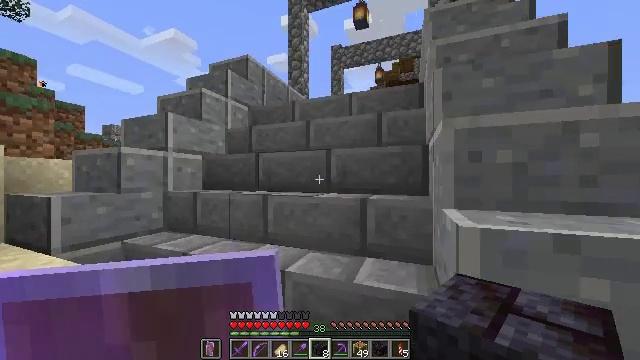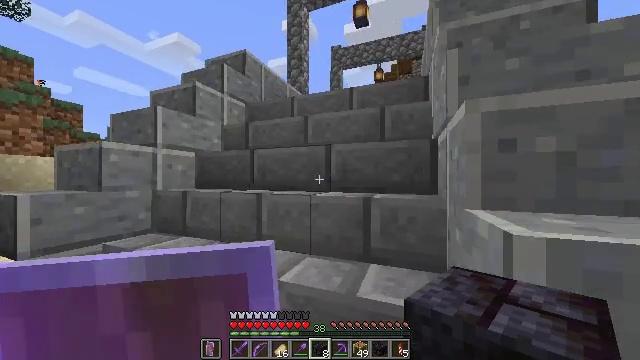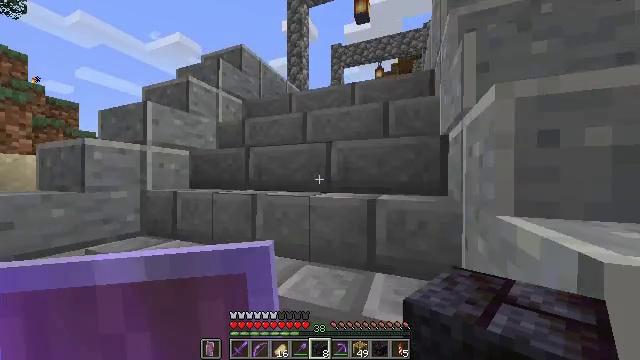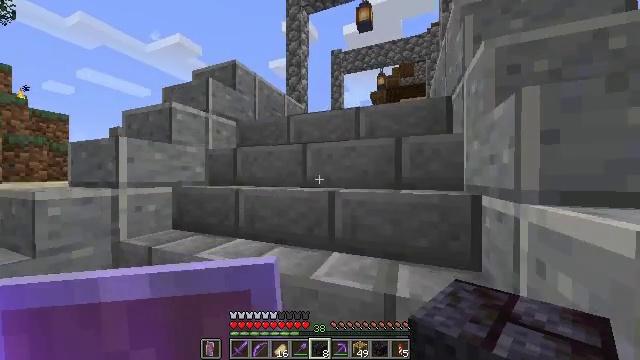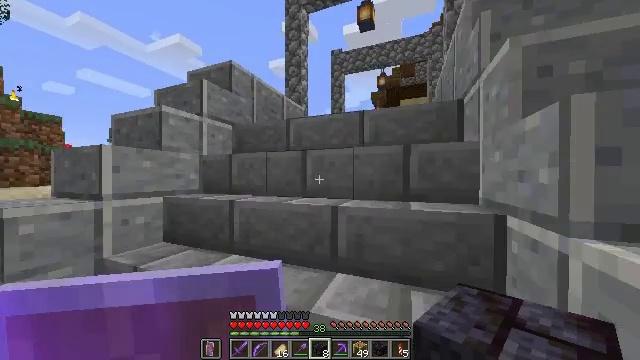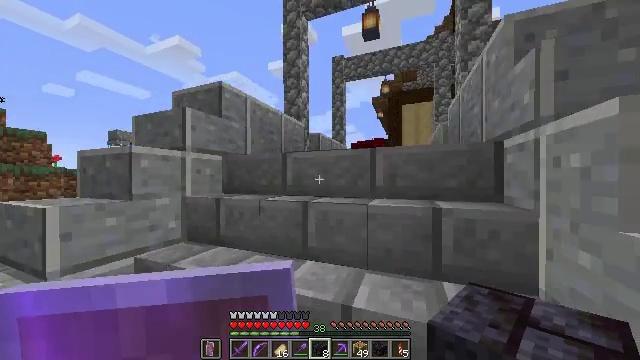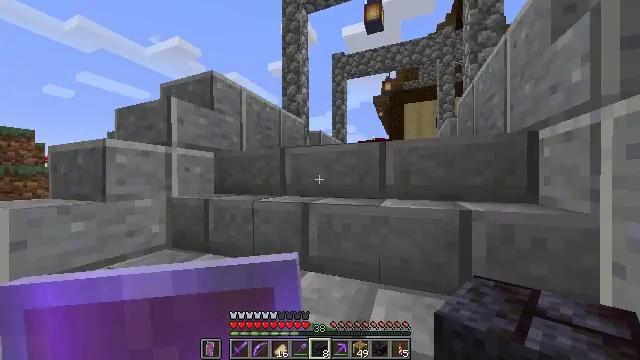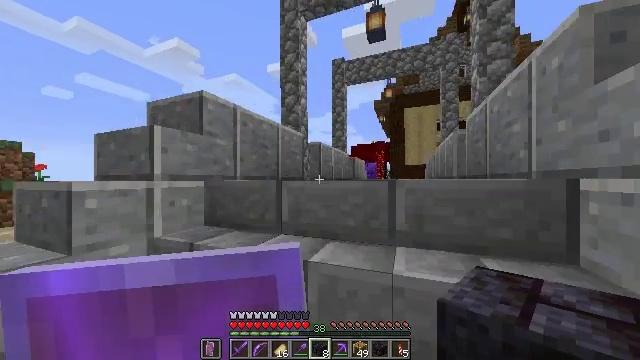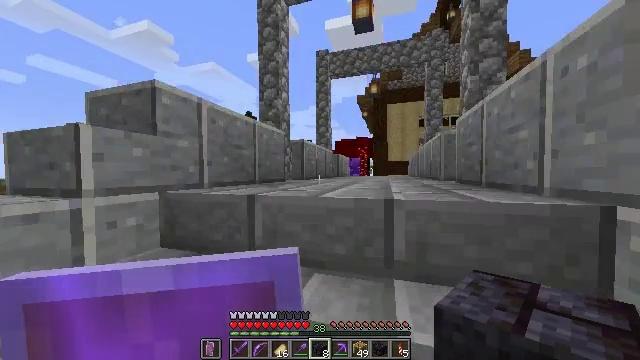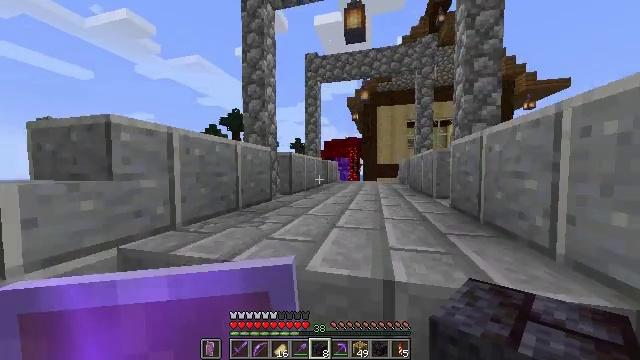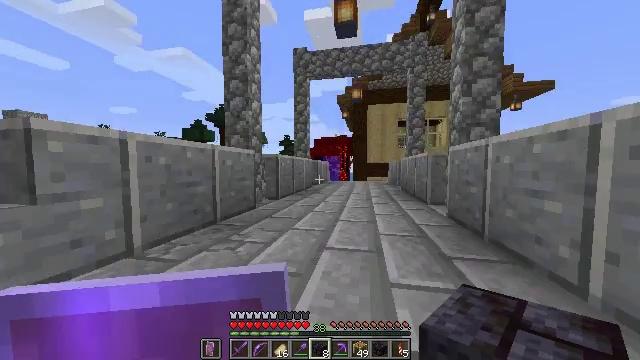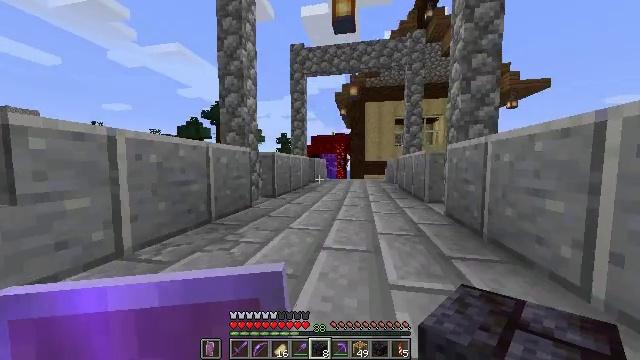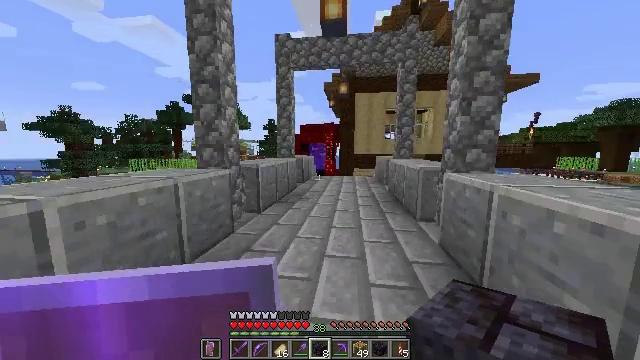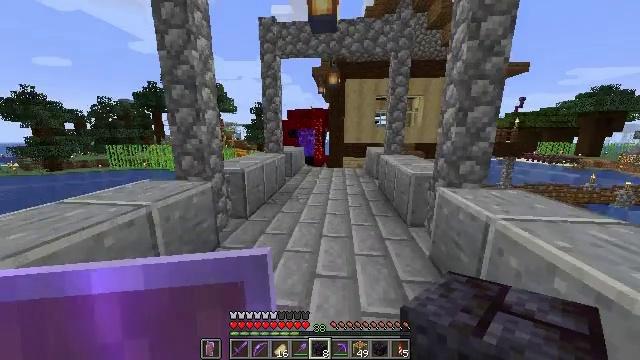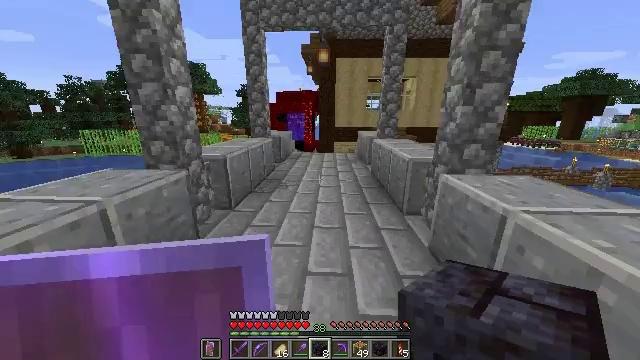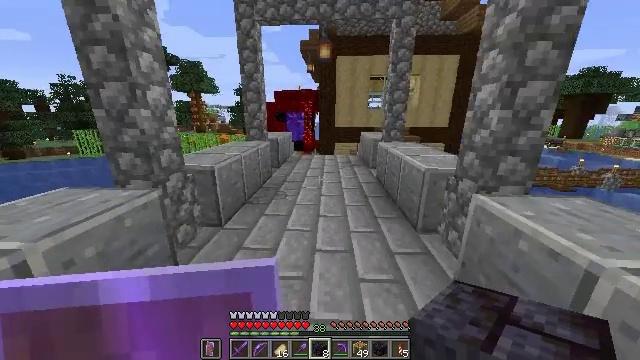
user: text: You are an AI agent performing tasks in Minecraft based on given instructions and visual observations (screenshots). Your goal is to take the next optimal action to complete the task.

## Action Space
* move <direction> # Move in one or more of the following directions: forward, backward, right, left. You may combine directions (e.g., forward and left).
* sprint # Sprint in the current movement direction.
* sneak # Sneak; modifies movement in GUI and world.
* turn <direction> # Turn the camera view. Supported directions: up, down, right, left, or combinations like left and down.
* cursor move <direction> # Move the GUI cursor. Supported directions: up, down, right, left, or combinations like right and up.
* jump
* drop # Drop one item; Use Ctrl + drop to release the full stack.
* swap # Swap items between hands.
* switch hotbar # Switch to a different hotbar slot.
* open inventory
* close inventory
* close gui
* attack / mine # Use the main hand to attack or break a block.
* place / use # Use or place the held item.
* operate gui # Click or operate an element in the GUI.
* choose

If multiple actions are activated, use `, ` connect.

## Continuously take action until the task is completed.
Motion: motion action
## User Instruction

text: craft item cracked polished blackstone bricks
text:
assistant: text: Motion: move forward, sprint
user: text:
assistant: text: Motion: move forward, sprint
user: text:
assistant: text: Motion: move forward, sprint
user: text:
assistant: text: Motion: move forward, sprint
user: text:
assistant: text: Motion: move forward, sprint
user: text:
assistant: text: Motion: move forward, sprint
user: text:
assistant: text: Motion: move forward, sprint
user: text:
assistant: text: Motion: move forward, sprint, turn right and down
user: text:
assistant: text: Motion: move forward, sprint, turn right
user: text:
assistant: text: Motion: move forward, sprint, turn right
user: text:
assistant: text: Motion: move forward, sprint
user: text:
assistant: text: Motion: move forward, sprint, turn right and down
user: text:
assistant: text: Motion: move forward, sprint, turn right and down
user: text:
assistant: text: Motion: move forward, sprint, turn right and down
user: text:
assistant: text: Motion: move forward, sprint
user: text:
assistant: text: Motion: move forward, sprint, turn down
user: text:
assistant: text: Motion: move forward, sprint, turn down
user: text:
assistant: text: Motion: move forward, sprint, turn down
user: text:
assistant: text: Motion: move forward, sprint
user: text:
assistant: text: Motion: move forward, sprint
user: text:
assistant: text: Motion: move forward, sprint
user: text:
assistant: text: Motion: move forward, sprint
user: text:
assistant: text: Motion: move forward, sprint
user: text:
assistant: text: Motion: move forward, sprint
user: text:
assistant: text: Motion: move forward, sprint
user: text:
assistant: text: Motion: move forward, sprint
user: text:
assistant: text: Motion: move forward, sprint
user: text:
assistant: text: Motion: move forward, sprint
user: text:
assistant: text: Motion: move forward, sprint
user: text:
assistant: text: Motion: move forward, sprint, turn right and down